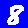
Digit: 8